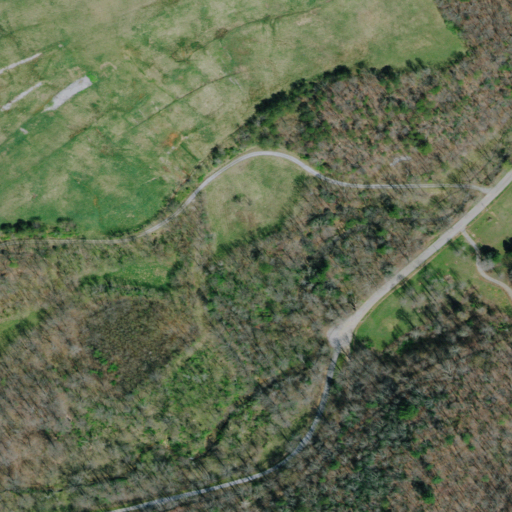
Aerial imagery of valley in Tennessee named West Ore Bank Hollow containing deciduous forest, pasture, open development, and mixed forest